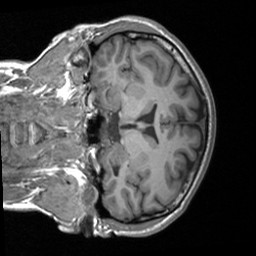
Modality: T1w
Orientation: coronal
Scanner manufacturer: siemens
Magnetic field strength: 3 T
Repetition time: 1.9 s
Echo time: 0.00226 s